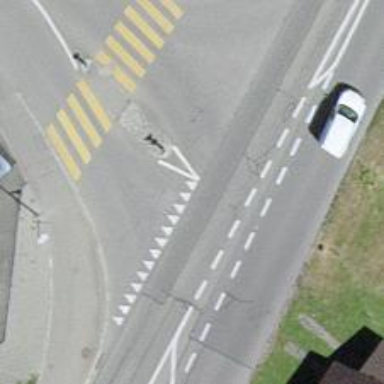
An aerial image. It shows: Road with "give way" sign.